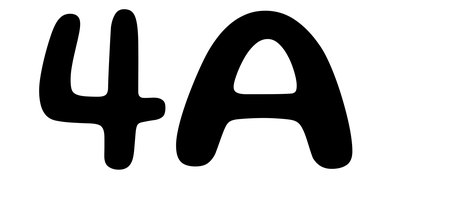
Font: Gluten_Medium